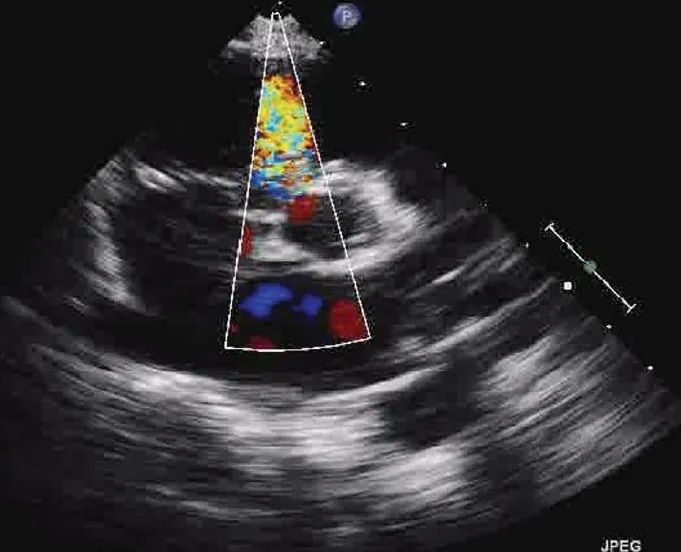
TTE image parasternal short axis view showing small perimembranous VSD with left to right shunt.
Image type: radiology (ultrasound)